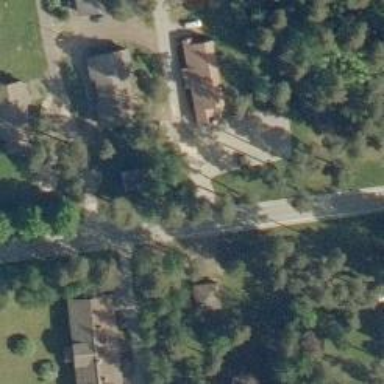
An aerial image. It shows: Living street.